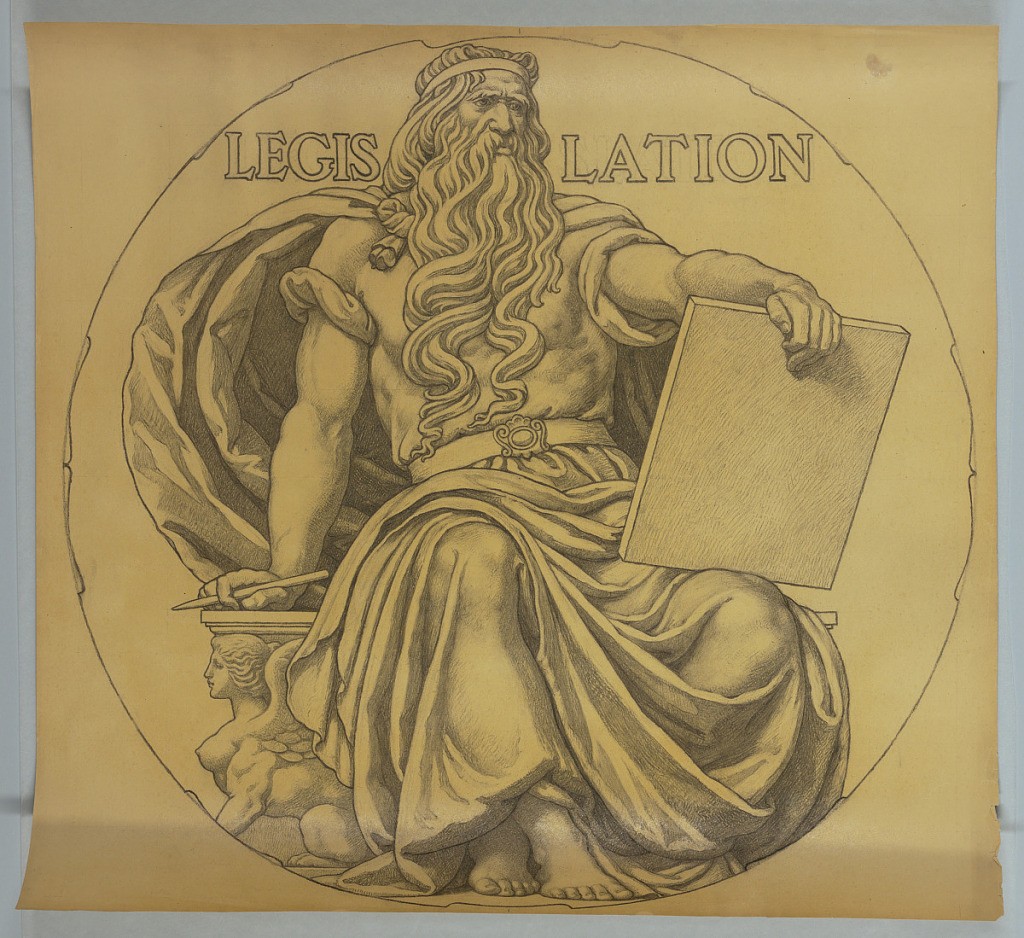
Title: Legislation, Cartoon for Mosaic in Wisconsin State Capitol Rotunda
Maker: Kenyon Cox, American, 1856–1919
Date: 1912
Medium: Charcoal and graphite on tan paper
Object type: Drawing
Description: An allegorical figure with a beard represents Legislation, holding a stylus in his right hand. He is seated by a sphinx, a symbol of wisdom. Roundel outline around figure.